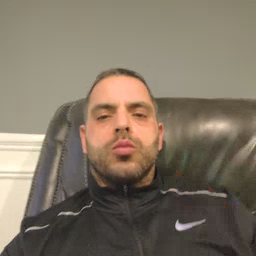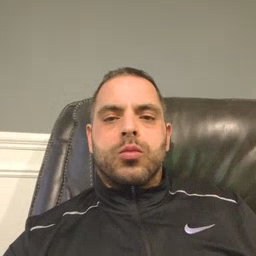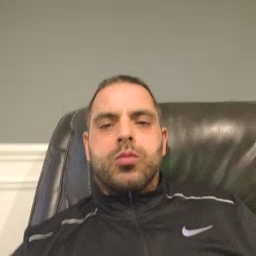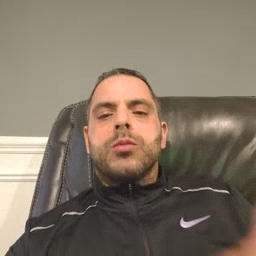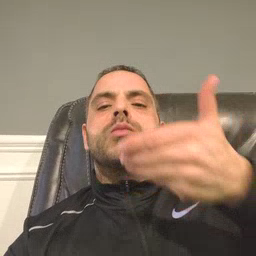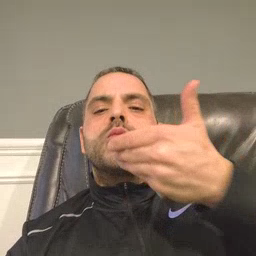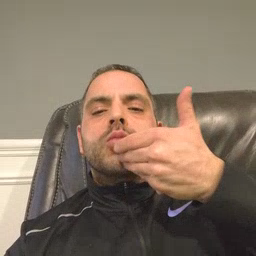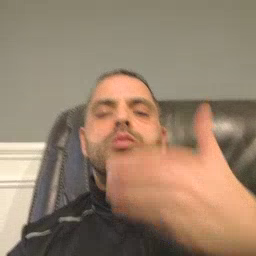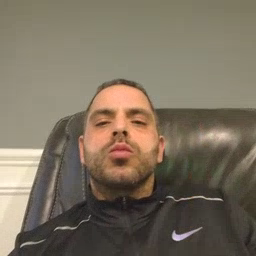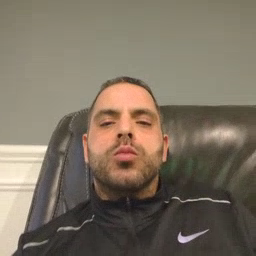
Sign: pizza